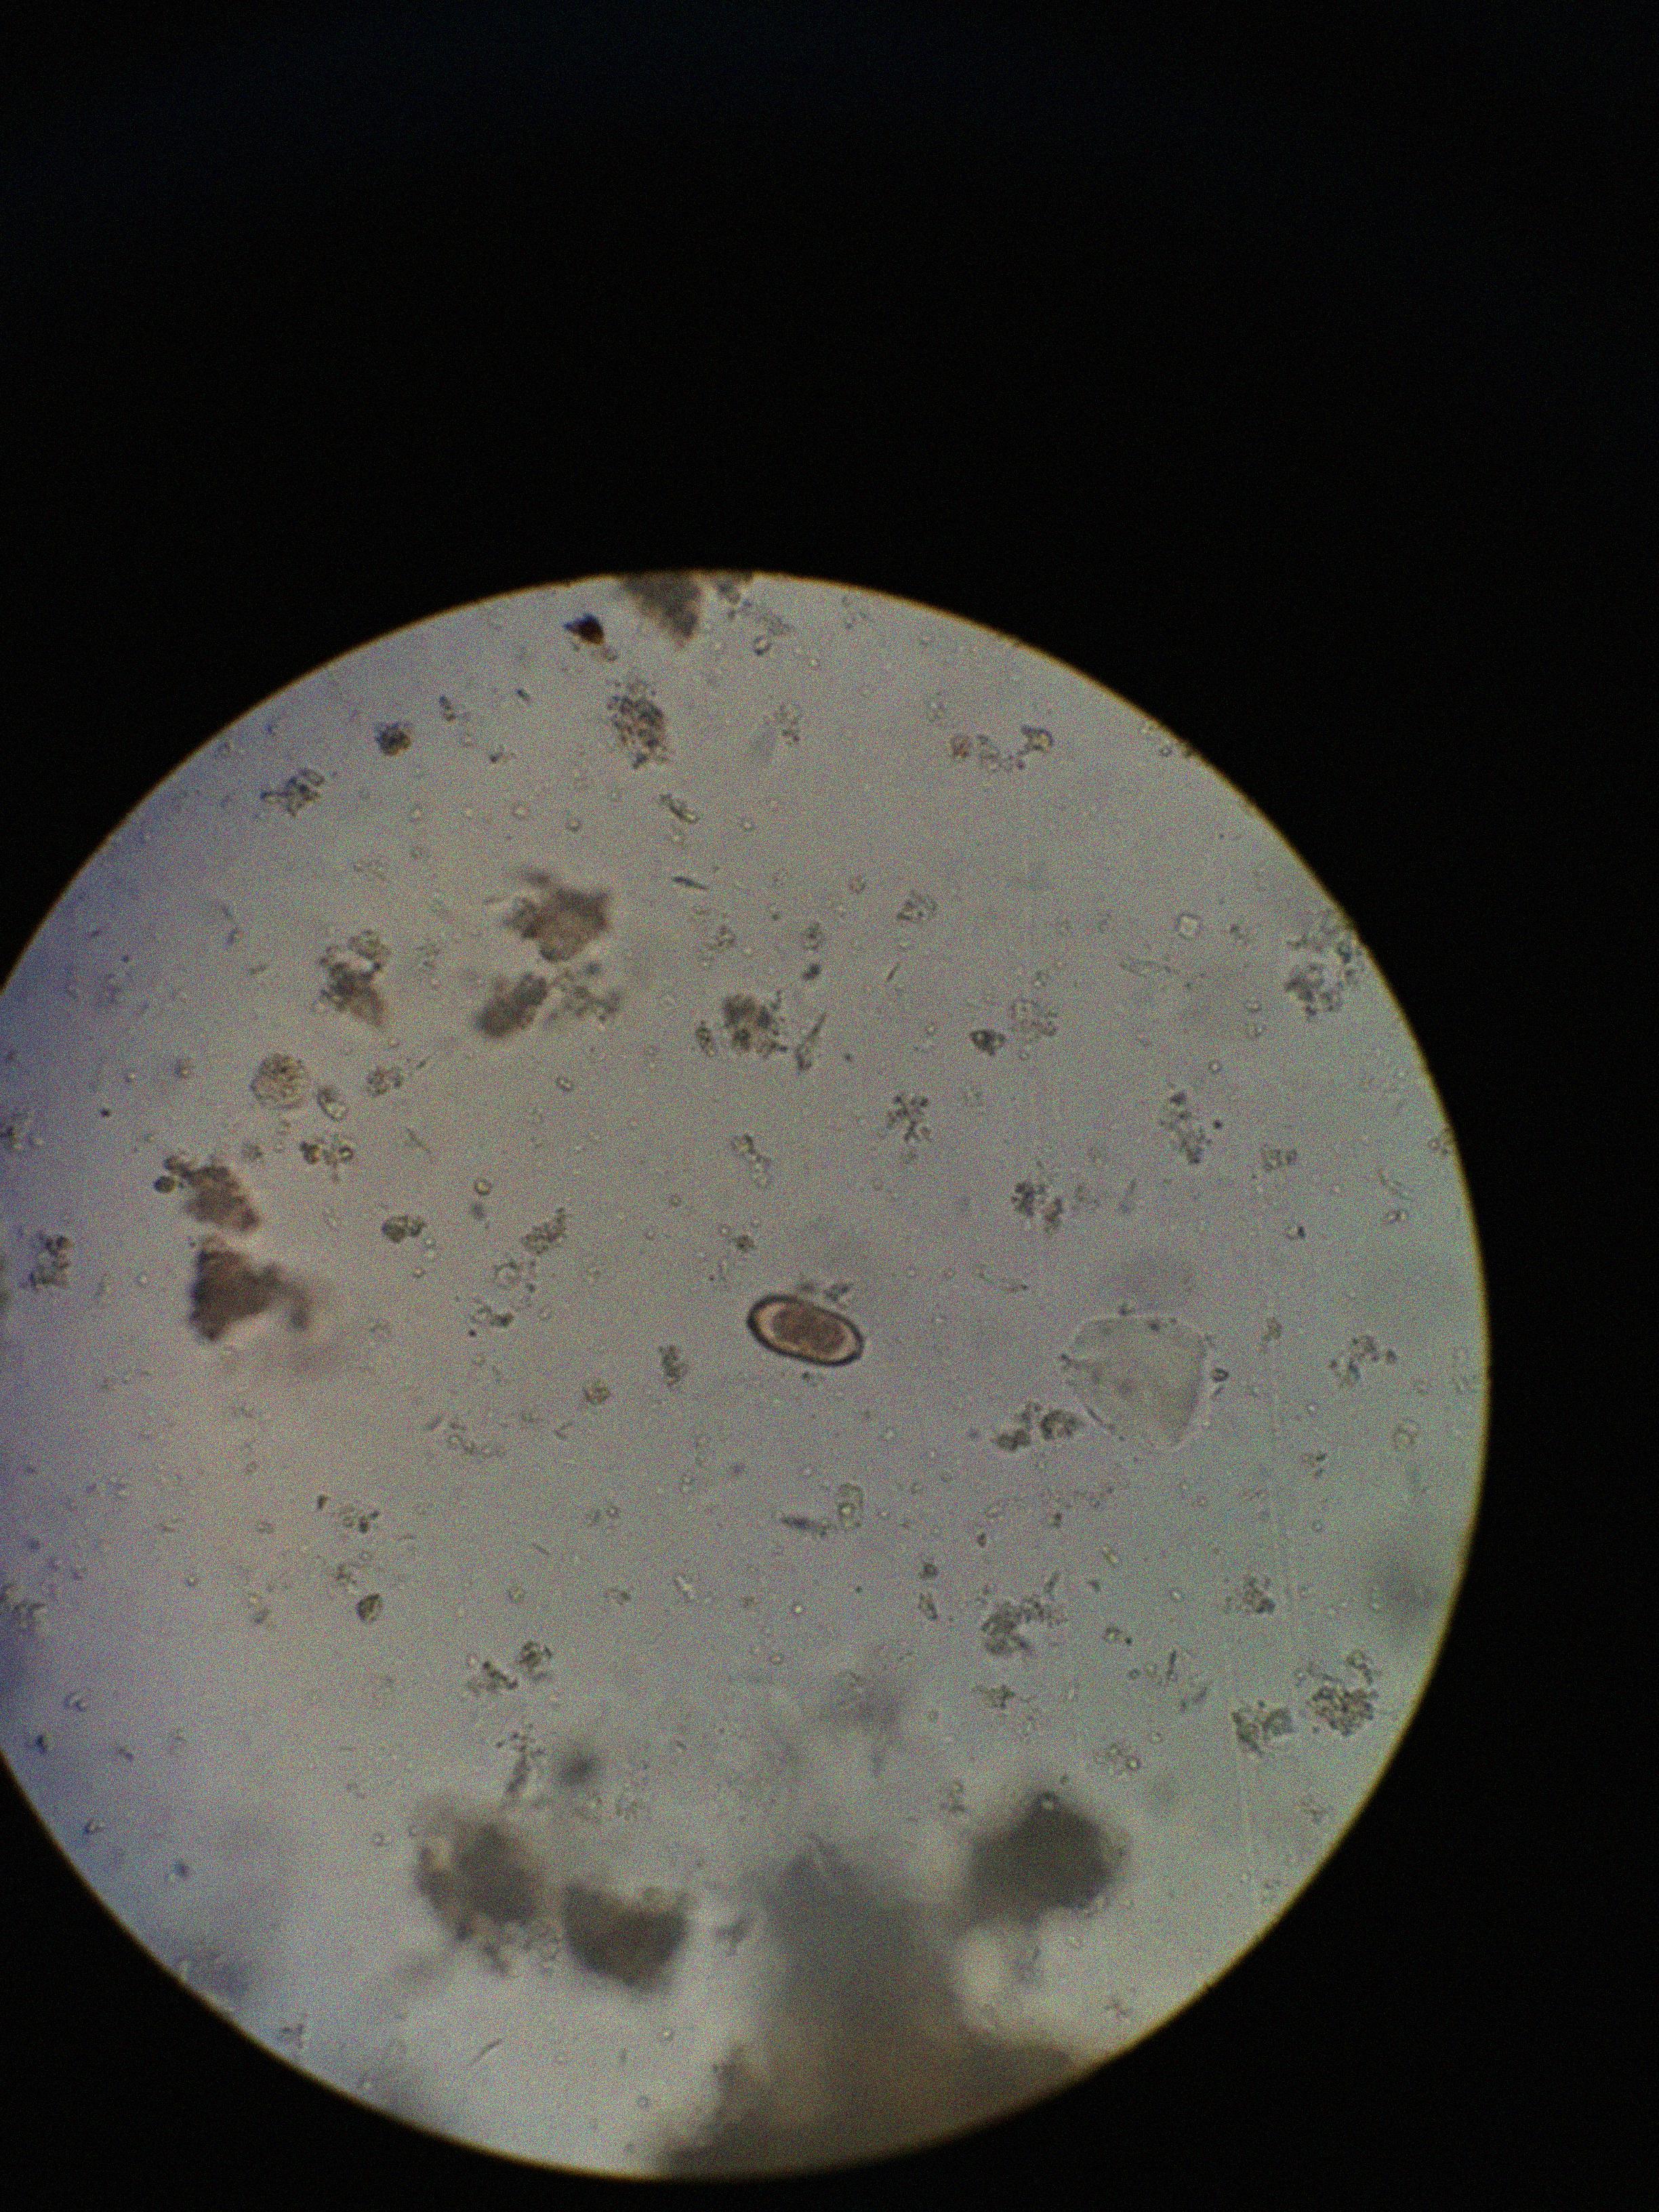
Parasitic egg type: Capillaria philippinensis